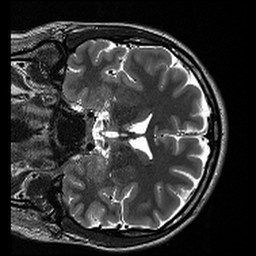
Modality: T2w
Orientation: coronal
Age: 26
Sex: female
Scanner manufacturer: siemens
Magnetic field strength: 3 T
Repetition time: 13.15 s
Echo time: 0.082 s